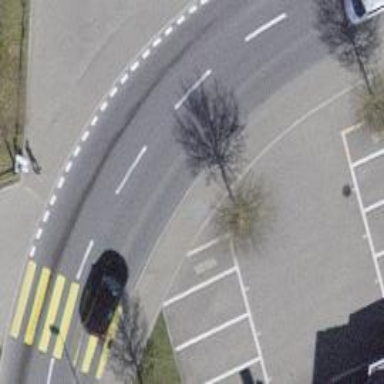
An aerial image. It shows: Road serving as parking aisle.